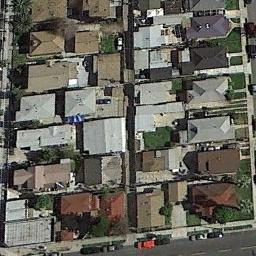
Label: residential